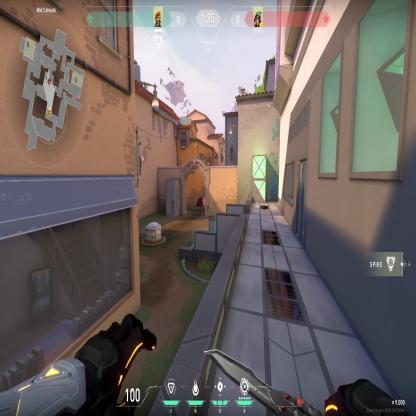
Label: enemy